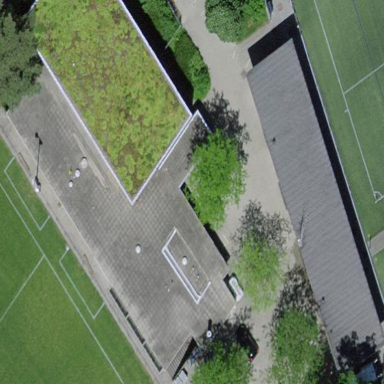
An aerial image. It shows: Sports centre building.